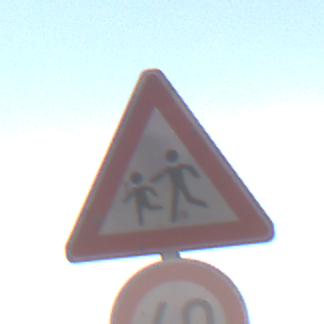
Verkehrszeichen: KinderRechts
Zusatzzeichen unten: Geschwindigkeit40
Umgebung: Outdoor, Nature
Tageszeit: Midday
Wetter: Clear
Licht: Natural
Jahreszeit: NotSpecified
Kontrast: HighContrast